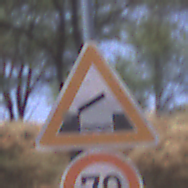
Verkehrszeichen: BeweglicheBruecke
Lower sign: Geschwindigkeit70
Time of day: Midday
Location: Outdoor (RoadRail)
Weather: Clear
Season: NotSpecified
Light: Natural